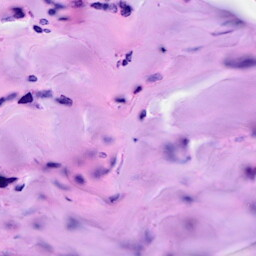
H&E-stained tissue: Breast